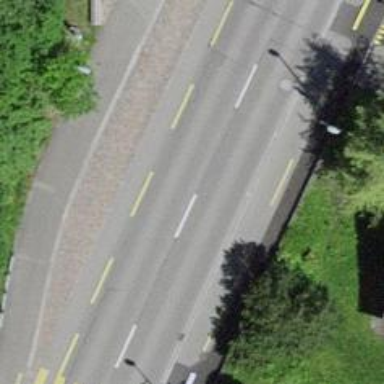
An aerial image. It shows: Bus stop equipped with public transport stop position.